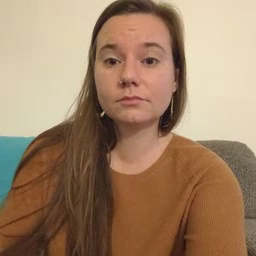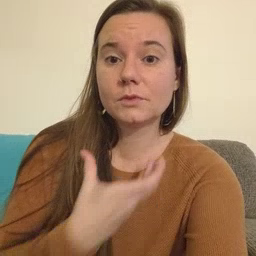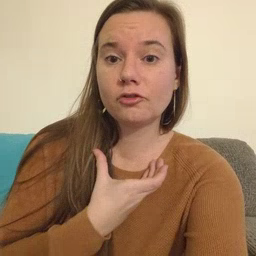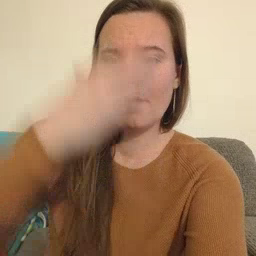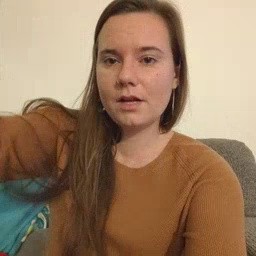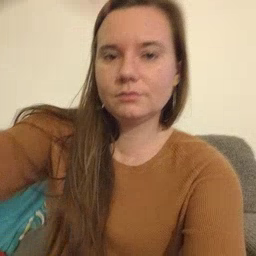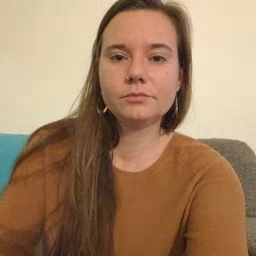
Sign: giraffe